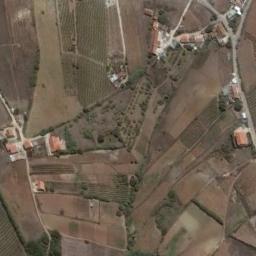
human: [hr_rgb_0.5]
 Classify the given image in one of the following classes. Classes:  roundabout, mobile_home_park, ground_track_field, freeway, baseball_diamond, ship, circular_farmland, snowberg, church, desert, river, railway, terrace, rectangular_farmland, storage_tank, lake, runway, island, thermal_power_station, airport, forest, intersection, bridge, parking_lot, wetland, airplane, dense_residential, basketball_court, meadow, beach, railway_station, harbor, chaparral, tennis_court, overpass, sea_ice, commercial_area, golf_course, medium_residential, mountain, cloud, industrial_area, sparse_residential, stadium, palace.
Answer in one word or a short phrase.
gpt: terrace